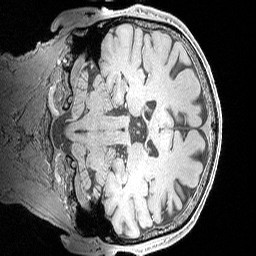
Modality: MP2RAGE
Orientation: coronal
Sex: male
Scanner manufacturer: siemens
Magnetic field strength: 3 T
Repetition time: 5 s
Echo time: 0.00292 s